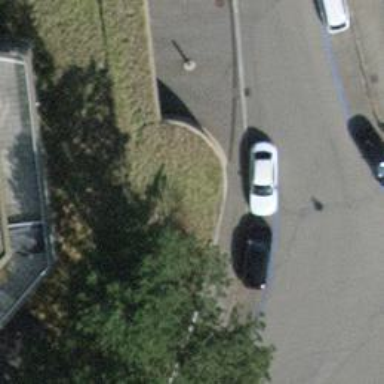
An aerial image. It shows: Kerb serving as barrier.